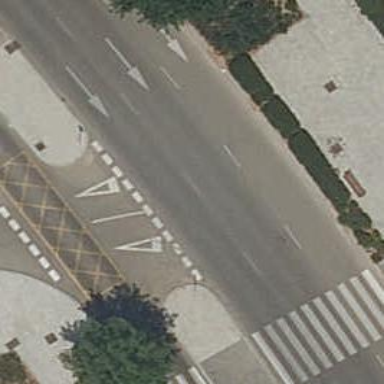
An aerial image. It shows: Road with "give way" sign.